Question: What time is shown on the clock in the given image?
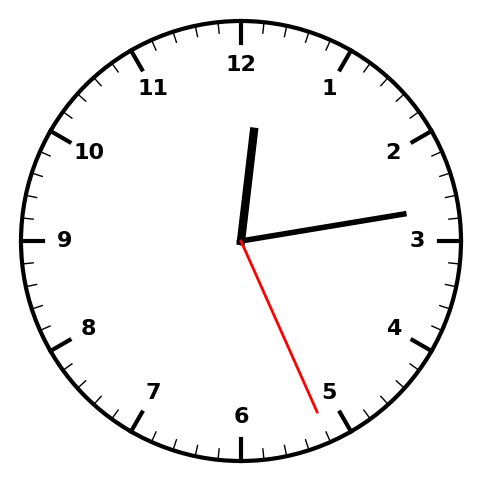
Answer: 12:13:26